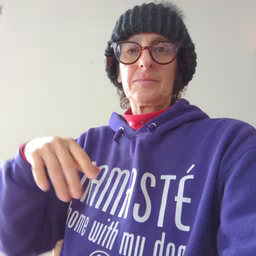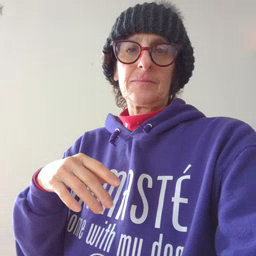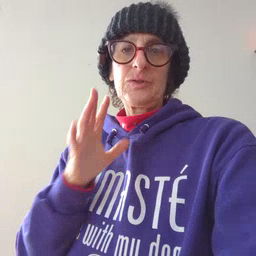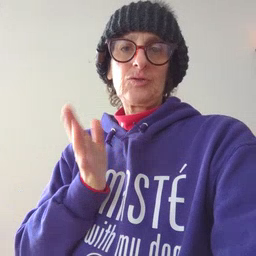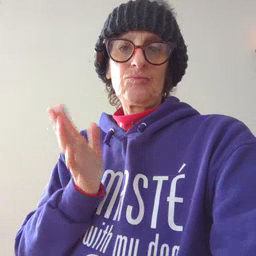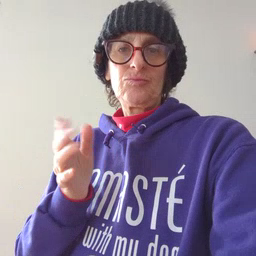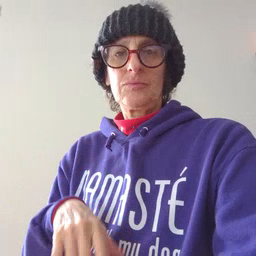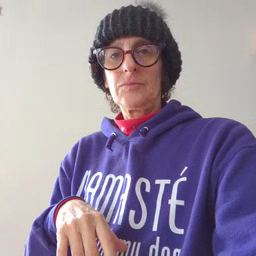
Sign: talk